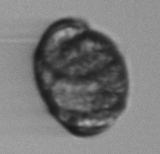
Label: Margalefidinium